Question: I know few basics of Delphi (In fact I've been using it for few years)...
I'm hitting a wall with DLL's (never really play with this).
Consider this example:
'''
unit Unit1;
interface
uses
Windows, Messages, SysUtils, Variants, Classes, Graphics, Controls, Forms,
Dialogs, StdCtrls;
Type FT_Result = Integer;
type
TForm1 = class(TForm)
Button1: TButton;
procedure Button1Click(Sender: TObject);
private
{ Private declarations }
public
{ Public declarations }
end;
var
Form1: TForm1;
FT_HANDLE : DWord = 0;
implementation
{$R *.dfm}
function I2C_GetNumChannels(numChannels: dword):FT_Result; stdcall; external 'libmpsse.dll' name 'I2C_GetNumChannels';
function I2C_OpenChannel(index:dword;handle:pointer):FT_Result; stdcall; external 'libmpsse.dll' name 'I2C_OpenChannel';
procedure TForm1.Button1Click(Sender: TObject);
var
numofchannels:dword;
begin
i2c_getnumchannels(numofchannels);
showmessage(inttostr(numofchannels));
end;
end.
'''
I need to interface the libmpsse.dll from FTDI to access a I2C device on the USB port.
When i'm calling the function I2C_GetNumChannels I get tons of AccessViolation...
I just want to know what's wrong with the dll function?
Also I2C_GetNumChannels is supposed to returns 2 values...

From the official API guide here --><URL>
Thank you very much!
Regards
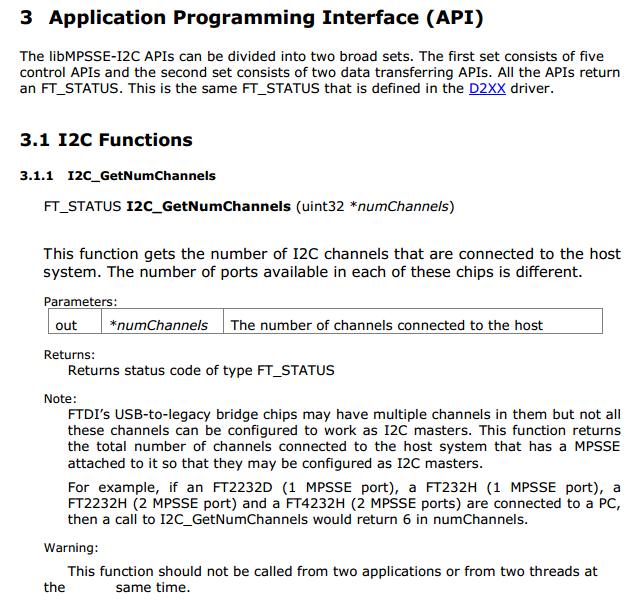
Answer: Your translation is incorrect. It should be:
'''
function I2C_GetNumChannels(out numChannels: Longword): FT_Result;
stdcall; external 'libmpsse.dll';
'''
The function you are calling accepts the address of a 32 bit unsigned integer. Your translation passed a 32 bit unsigned integer by value.
You could translate the import using pointers but it's easier for the caller to do it using a 'var' or 'out' parameter, as I have done.
I'm assuming that you have correctly determined that the calling convention is 'stdcall'. You'd need to check the header file to know for sure.
You should check the value returned from the function call for errors. This is the single most common mistake that people make when calling external libraries. Don't ignore return values. Check for errors.